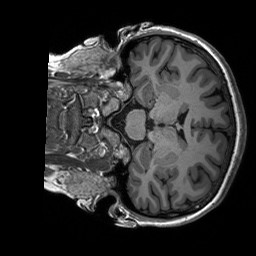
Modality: T1w
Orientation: coronal
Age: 20
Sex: female
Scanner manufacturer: siemens
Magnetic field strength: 3 T
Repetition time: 2.53 s
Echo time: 0.00227 s